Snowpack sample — Snodgrass Mountain, Crested Butte, Colorado (2/4/25, 12:06 PM MST)
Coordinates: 38.923, -106.968
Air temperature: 35 °F
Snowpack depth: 80 cm
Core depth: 20 cm
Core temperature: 33.8 °F
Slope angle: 14°, slope face: 78°
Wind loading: low
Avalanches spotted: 0
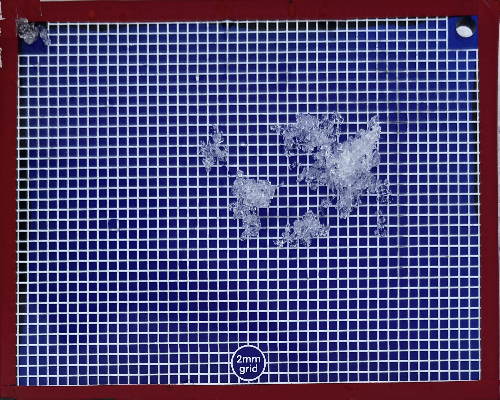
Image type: profile
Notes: No avalanches nearby, unusually warm weather for the last month reported by residents, Collected 25 yards from treeline